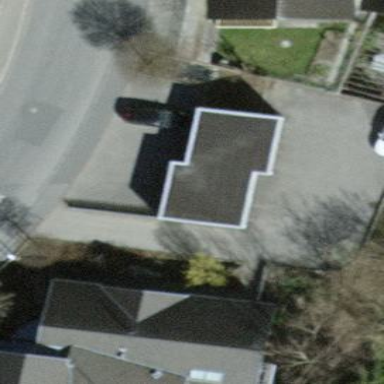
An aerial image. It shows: Group of garages.